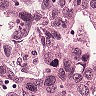
Metastatic tissue present: yes